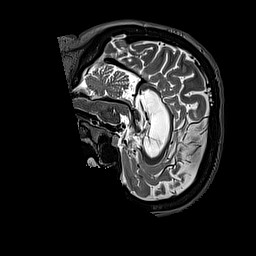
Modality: T2w
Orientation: sagittal
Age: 31
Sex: female
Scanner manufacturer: siemens
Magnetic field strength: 3 T
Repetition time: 3.2 s
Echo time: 0.567 s